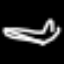
Label: airplane